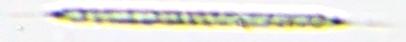
Label: Rhizosolenia